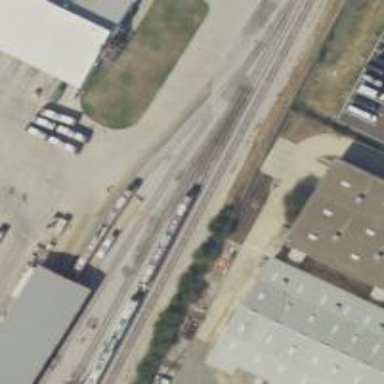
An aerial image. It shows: Railway yard used for servicing trains.